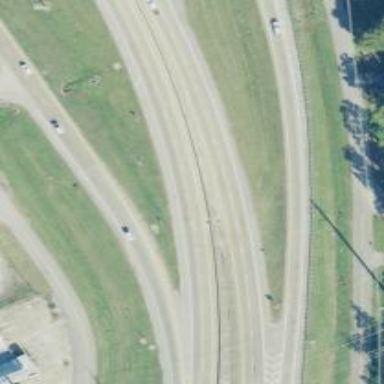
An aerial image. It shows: Trunk link highway.